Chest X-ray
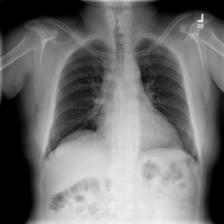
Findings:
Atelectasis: negative
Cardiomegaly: negative
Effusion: negative
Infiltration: negative
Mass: negative
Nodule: negative
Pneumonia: negative
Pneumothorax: negative
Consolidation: negative
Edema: negative
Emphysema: negative
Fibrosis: negative
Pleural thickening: negative
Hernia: negative